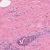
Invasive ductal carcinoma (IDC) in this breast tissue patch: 0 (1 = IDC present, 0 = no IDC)